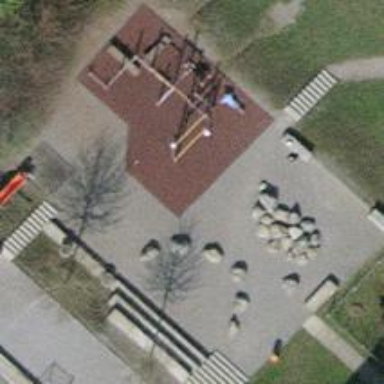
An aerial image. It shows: Playground area for leisure activities on the land.